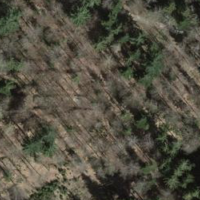
EUNIS habitat code: 41
Species observed at this site:
Lysimachia nemorum